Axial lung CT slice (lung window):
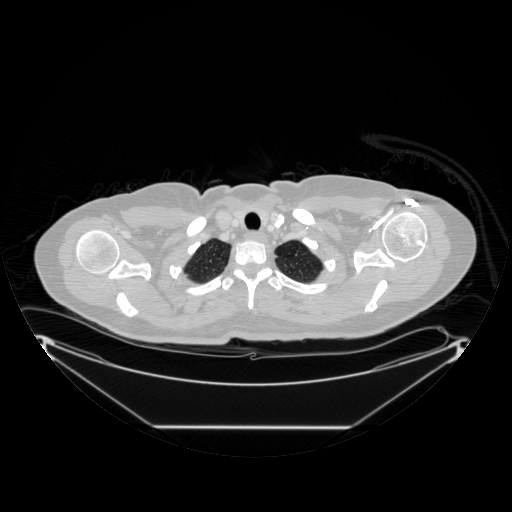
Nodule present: no